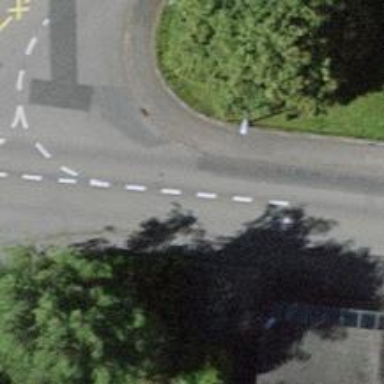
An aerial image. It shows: Kerb barrier.